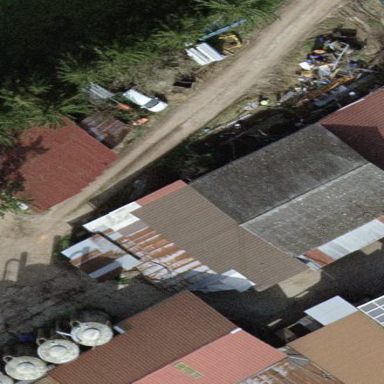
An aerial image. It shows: View of roof of building.